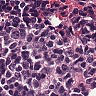
Metastatic tissue present: no